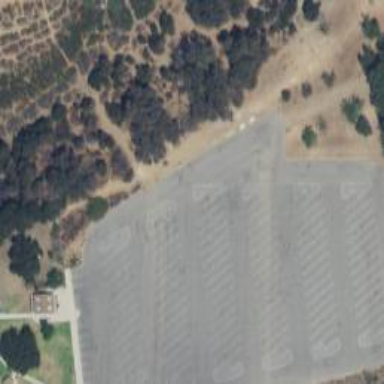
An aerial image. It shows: Disc golf tee area.